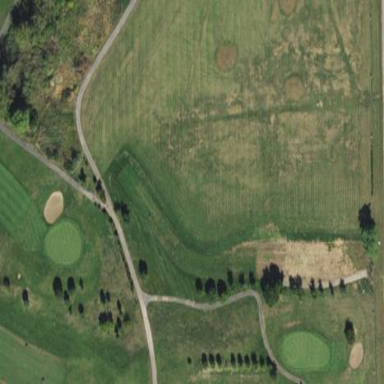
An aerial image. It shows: Grass area designated as golf tee.